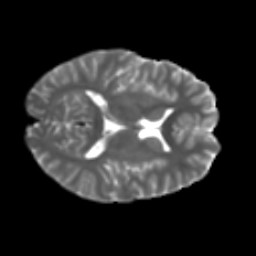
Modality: T2w
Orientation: axial
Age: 19
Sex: male
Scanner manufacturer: ge
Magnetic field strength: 3 T
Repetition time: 7.8 s
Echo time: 0.0606 s